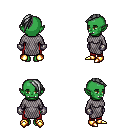
a pixel art fantasy rpg character, female body template, orc, green skin, chain mail, red pants, gray long mohawk hairstyle, metal gloves, gold boots, four views (front, back, left, right), 2x2 character sprite sheet, small pixel art, hard edges, no anti-aliasing